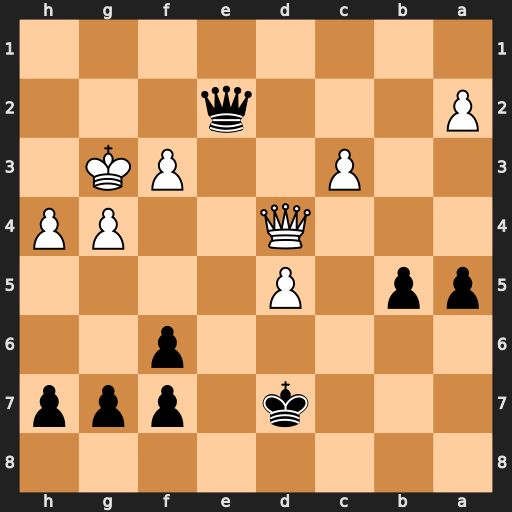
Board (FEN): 8/3k1ppp/5p2/pp1P4/3Q2PP/2P2PK1/P3q3/8
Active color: b
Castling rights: -
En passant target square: -
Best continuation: Qe5+ Qxe5 fxe5